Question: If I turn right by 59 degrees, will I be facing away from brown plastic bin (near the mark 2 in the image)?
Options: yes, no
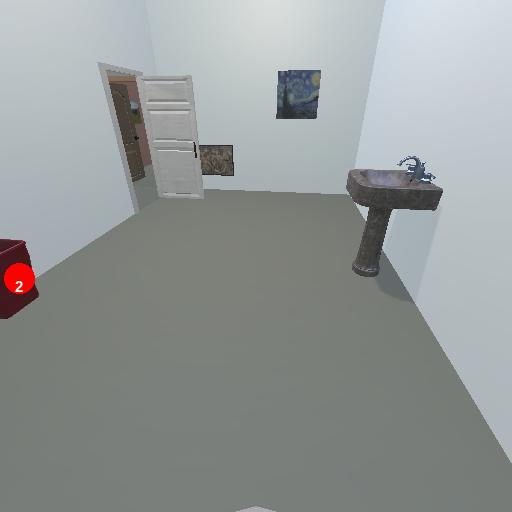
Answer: yes